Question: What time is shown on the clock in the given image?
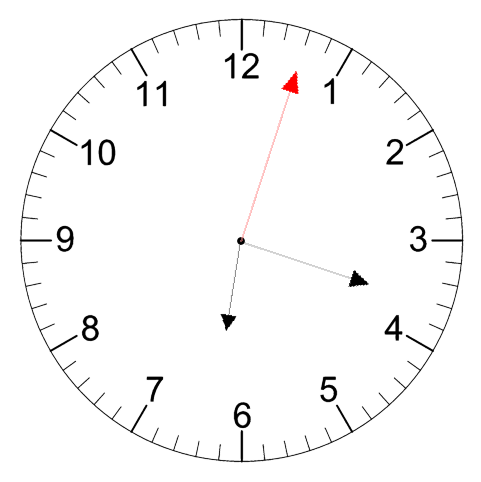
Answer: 06:18:03